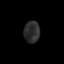
Tissue: skin
Cell type: Epithelial cells
Senescence score: 0.2469
Nuclear area (px): 333
Mean DAPI intensity: 44.946